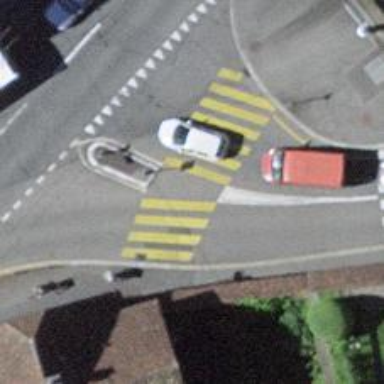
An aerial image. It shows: Uncontrolled zebra crossing with marked island on the road.